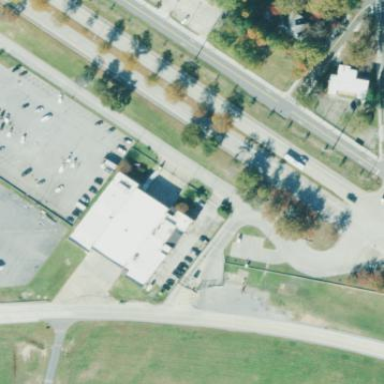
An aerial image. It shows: Fire station building.